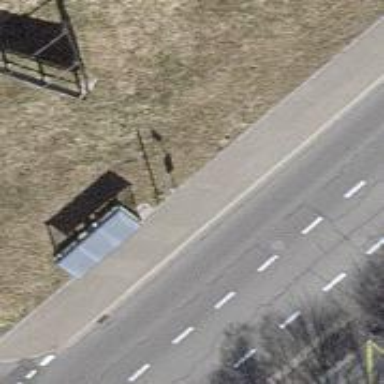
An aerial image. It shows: Bus stop with shelter. It is platform for public transport.